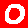
Digit: 0